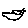
Label: bird